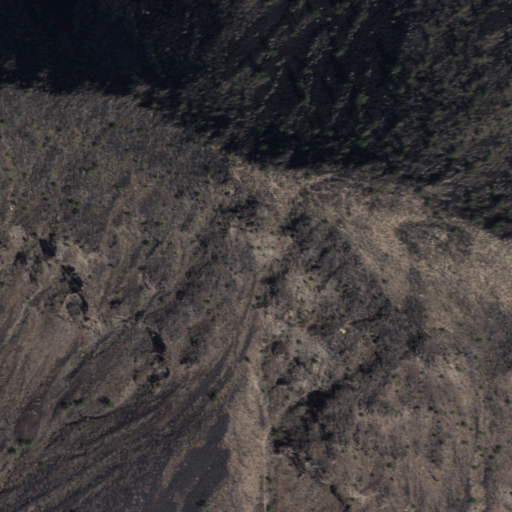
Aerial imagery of mountain in Arizona named Face Mountain containing only shrub